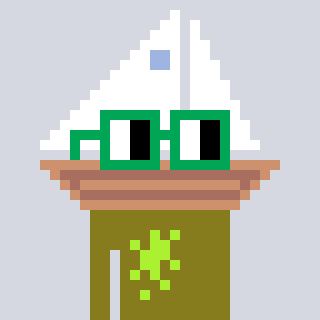
a pixel art character with square green glasses, a sailboat-shaped head and a gunk-colored body on a cool background